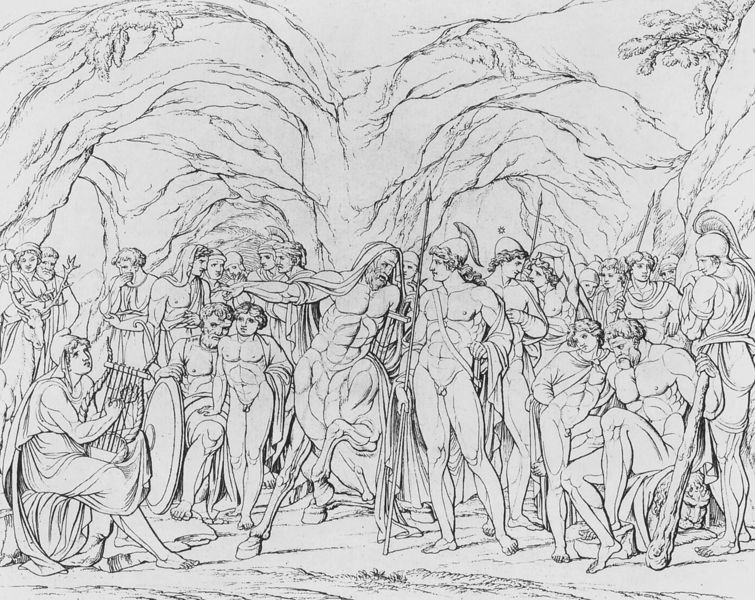
Titel: Die Argonauten (nach Asmus Jacob Carstens)
Künstler: Joseph Anton Koch
Institution: Kopenhagen, Thorvaldsen Museum
Schlagwörter: akt, baum, felsen, menschen, frau, zeichnung, boden, mantel, beine, bein, men, people, muskeln, geschlecht, penis, helm, mythologie, hufen, hirsch, griechen, centaur, harp, zentaur, harfe, geweih, leier, keule, deer, shield, cave, penisse, orpheus, bat, achill, penise